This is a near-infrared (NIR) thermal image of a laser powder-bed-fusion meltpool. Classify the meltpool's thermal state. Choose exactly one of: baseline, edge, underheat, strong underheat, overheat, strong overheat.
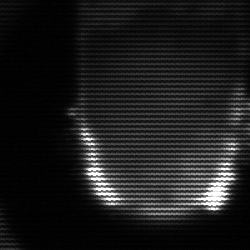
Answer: baseline